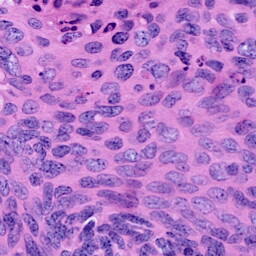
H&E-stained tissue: Cervix